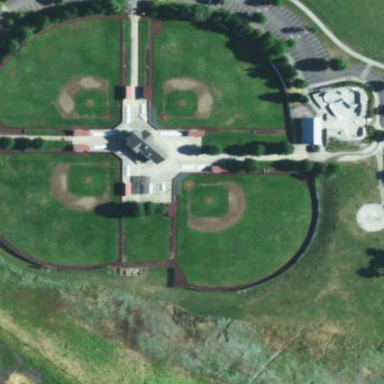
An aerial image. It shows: Baseball pitch for leisure land.